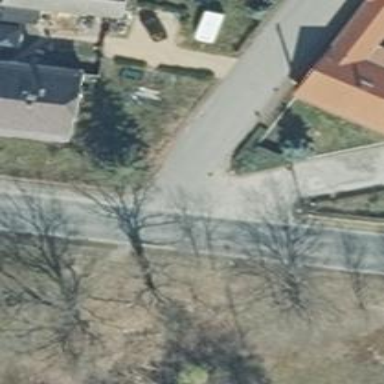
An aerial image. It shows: Paved residential road.